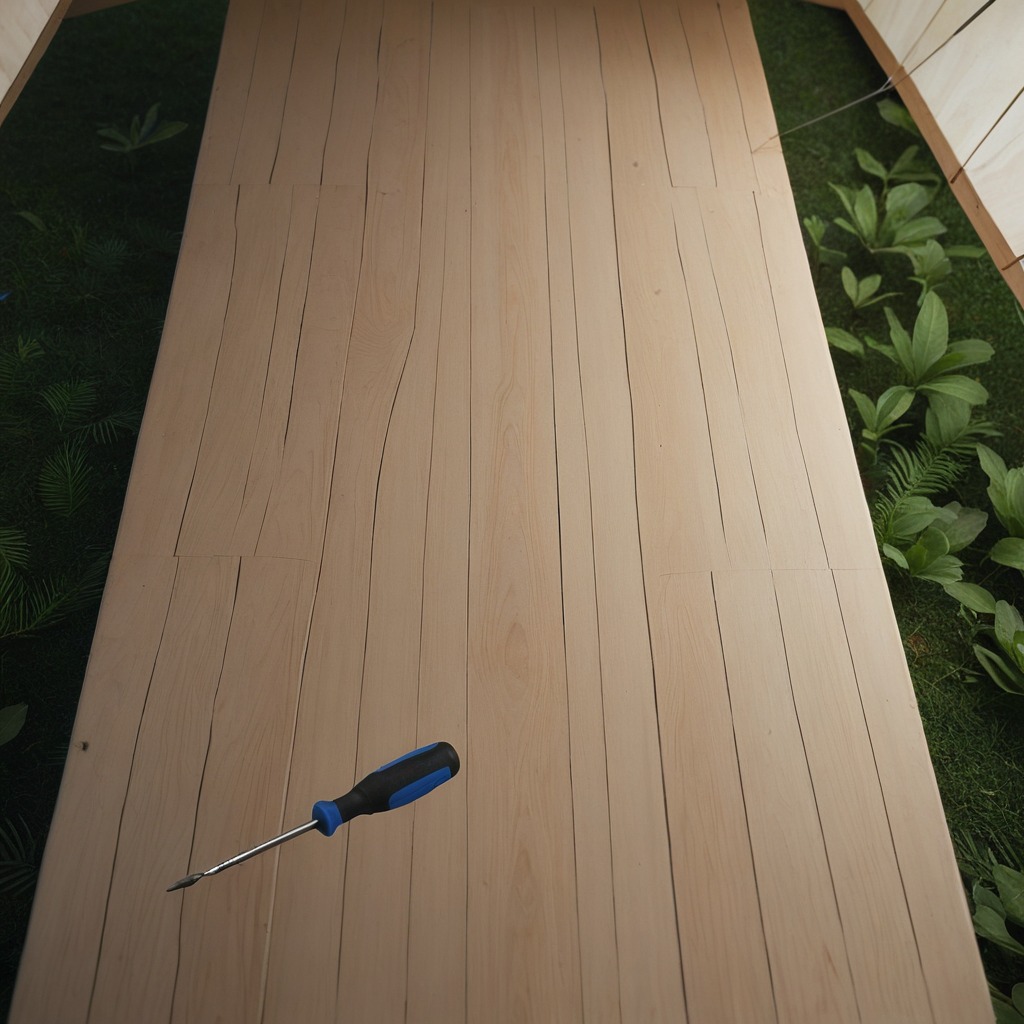
A screwdriver is lying on the wooden table.